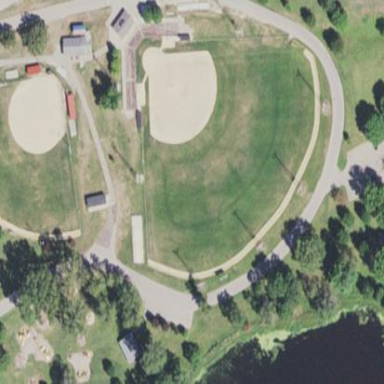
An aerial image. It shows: Baseball pitch for leisure land activities.